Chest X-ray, AP view. Patient: 53 years old, sex M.
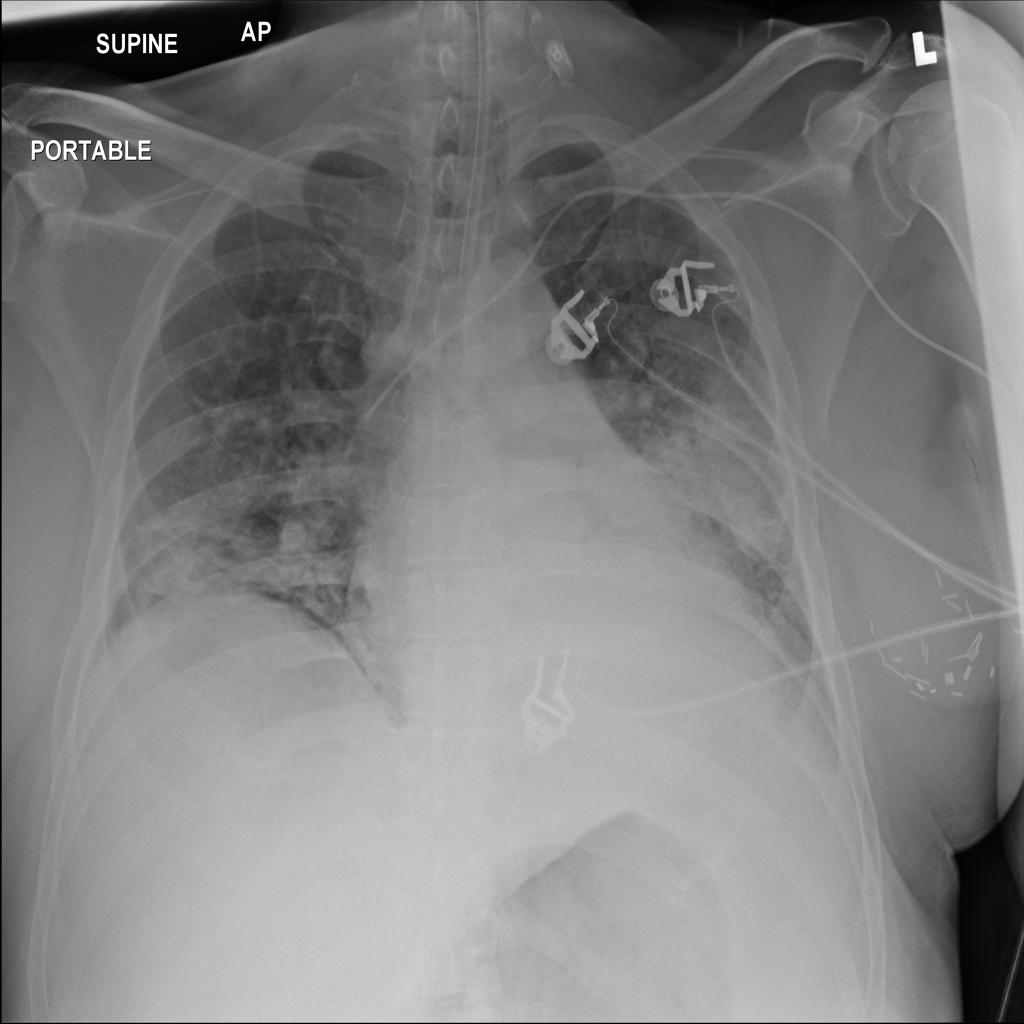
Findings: Infiltration